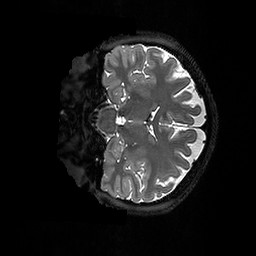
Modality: T2w
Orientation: coronal
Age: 24
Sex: female
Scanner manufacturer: ge
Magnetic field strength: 3 T
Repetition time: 3.202 s
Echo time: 0.06582 s